Interaction volume radius: 5 \u00c5
Interaction volume height: 10 \u00c5
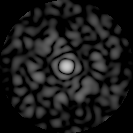
Disorder parameter: 0.8569